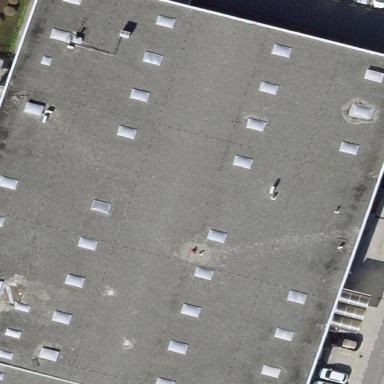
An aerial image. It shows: Industrial building with flat roof.